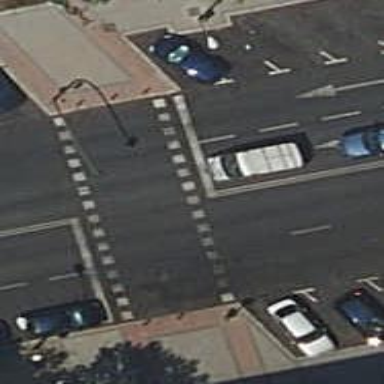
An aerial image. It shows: Road with traffic signals for signaling.